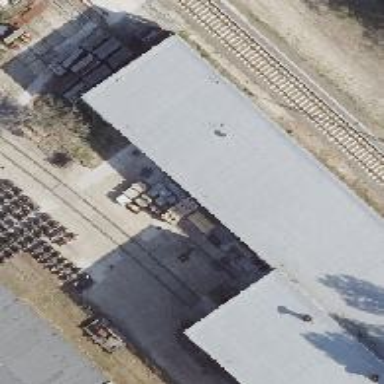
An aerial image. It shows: Abandoned railway yard.